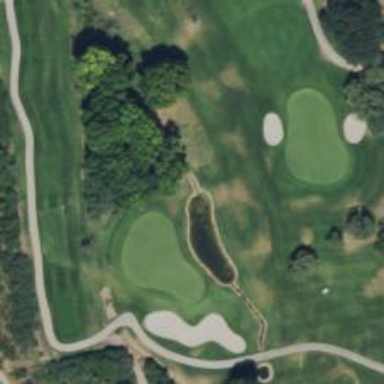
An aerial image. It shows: Golf course feature - water hazard.